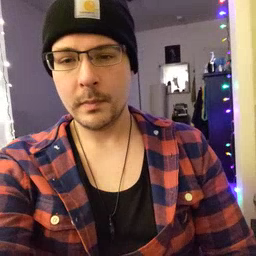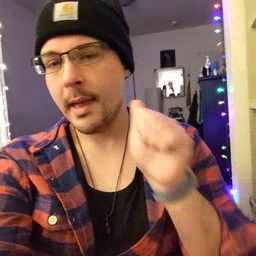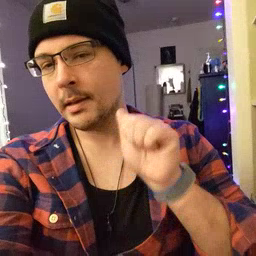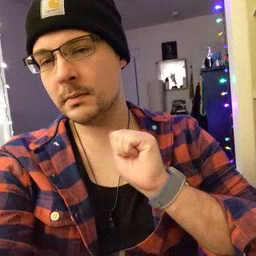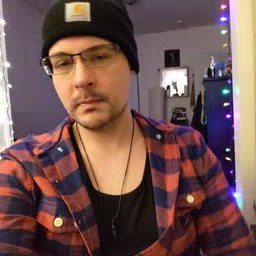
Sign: aunt